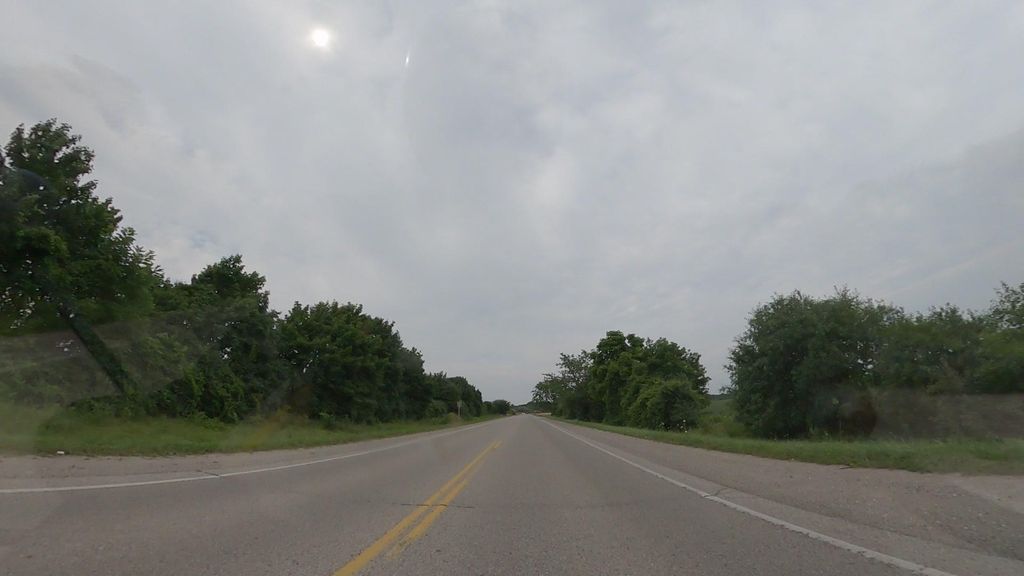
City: kitchener-waterloo